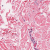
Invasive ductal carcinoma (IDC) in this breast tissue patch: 0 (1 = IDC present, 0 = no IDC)